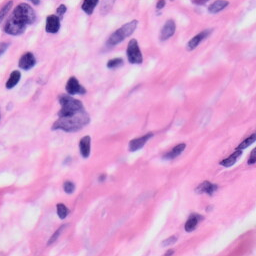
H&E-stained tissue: Skin